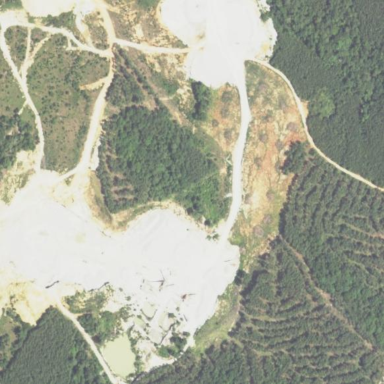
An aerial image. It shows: Quarry that is source of aggregate.